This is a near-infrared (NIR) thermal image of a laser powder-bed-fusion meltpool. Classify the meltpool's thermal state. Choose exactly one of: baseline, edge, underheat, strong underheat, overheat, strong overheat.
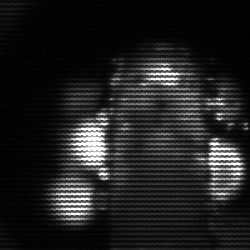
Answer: strong underheat